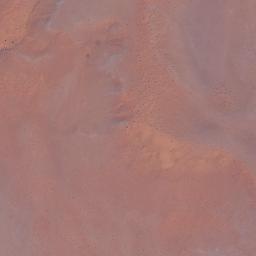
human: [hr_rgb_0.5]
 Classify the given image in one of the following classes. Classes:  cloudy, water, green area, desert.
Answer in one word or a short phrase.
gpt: desert